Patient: sex F, age 61
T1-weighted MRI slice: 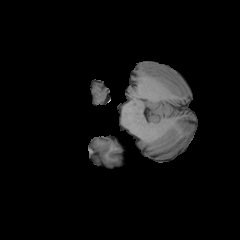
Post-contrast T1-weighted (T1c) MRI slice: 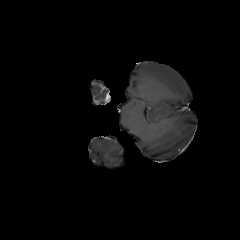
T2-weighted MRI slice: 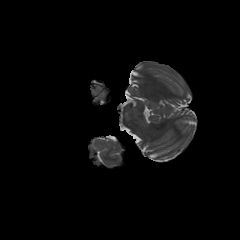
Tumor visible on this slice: no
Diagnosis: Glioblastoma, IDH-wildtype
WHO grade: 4